Question: I have a form in which there are three text boxes and a text area. i customized the appearance of all these elements in the form using css classes. but the text inside the text area was not formated like the text boxes. why is this happening only to the text area, while text boxes are working fine. Here's a picture of the problem.
And here's my code.
'''
<form id="contact_form">
<ul>
<li>
<input id="Text1" class="text" type="text" placeholder="Name:" /></li>
<li>
<input id="Text2" class="text" type="text" placeholder="E-Mail:" /></li>
<li>
<input id="Text3" class="text" type="text" placeholder="Phone:" /></li>
<li>
<textarea id="TextArea1" class="text textarea" placeholder="Message"></textarea></li>
</ul>
'''
'''
#contact_form ul {
list-style-type: none;
margin: 0;
padding: 0;
}
.text {
border: none;
outline: none;
color: red;
background: brown;
padding: 2%;
margin:0 0 10px 8%;
}
.textarea {
resize:vertical;
}
'''
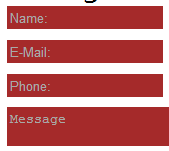
Answer: Just add font properties to your css: for default are different
'''
.text {
border: none;
outline: none;
color: red;
background: brown;
padding: 2%;
margin:0 0 10px 8%;
font-family:arial;
font-size:11px;
}
'''
View the demo <URL>